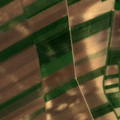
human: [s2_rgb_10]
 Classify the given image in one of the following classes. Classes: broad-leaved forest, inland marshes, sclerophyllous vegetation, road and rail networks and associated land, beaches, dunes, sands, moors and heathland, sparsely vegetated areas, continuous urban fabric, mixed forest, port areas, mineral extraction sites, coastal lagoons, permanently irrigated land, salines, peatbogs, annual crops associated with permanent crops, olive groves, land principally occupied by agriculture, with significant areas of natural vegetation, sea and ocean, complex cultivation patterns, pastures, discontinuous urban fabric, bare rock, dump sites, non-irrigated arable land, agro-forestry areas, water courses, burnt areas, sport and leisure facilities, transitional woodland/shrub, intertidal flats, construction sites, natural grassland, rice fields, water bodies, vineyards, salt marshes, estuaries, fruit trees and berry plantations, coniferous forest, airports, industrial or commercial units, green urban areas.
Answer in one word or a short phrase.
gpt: non-irrigated arable land, complex cultivation patterns